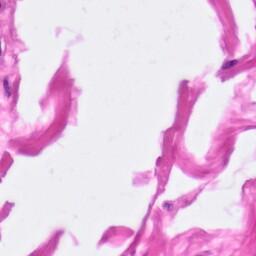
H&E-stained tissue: Pancreatic